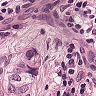
Metastatic tissue present: yes